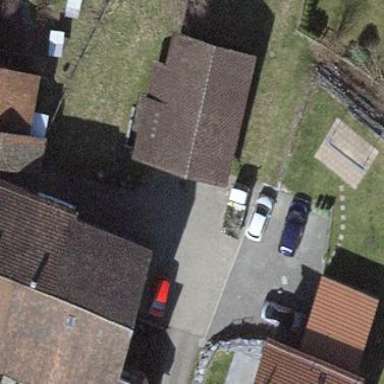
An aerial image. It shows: Garage.